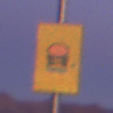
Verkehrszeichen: FahrzeugeMitWassergefaehrdenderLadungOhnePfeilsymbol
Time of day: Dawn
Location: Outdoor (Nature)
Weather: PartlyCloudy
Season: NotSpecified
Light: Natural